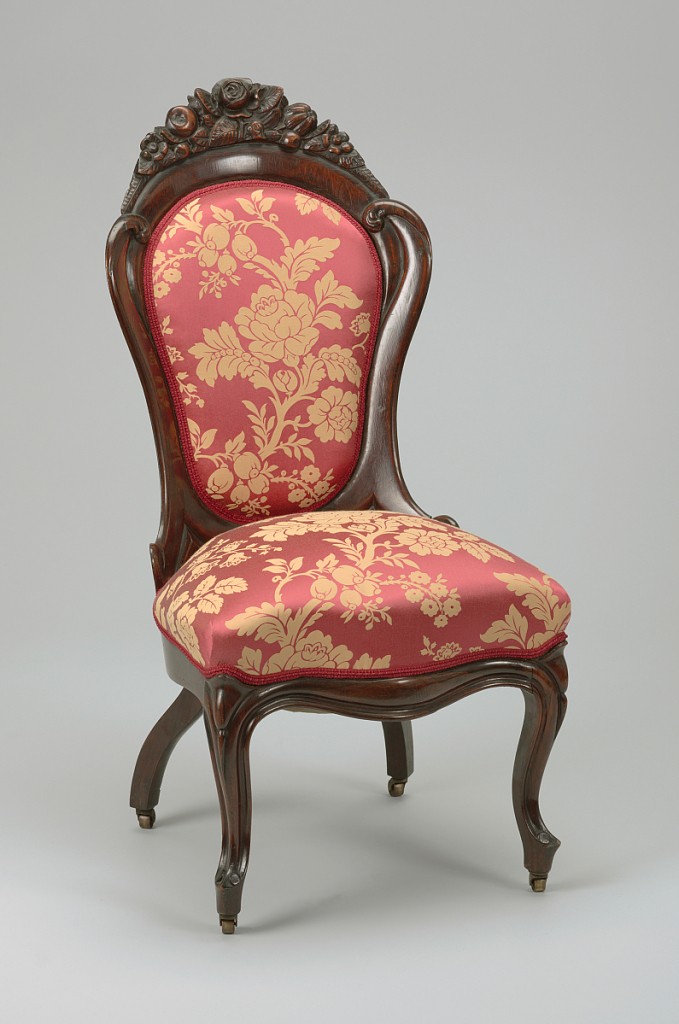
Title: Rosalie
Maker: John Henry Belter, American, b. Germany, 1804 – 1863
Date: ca. 1850
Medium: Laminated rosewood, hardwood, cotton upholstery, metal
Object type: chair
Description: Upholstered, laminated rosewood back in kshape of inverted pear, topped by carved flowers-and-fruit garland; elongated S-scroll on each side of back.  Upholstered spring seat on rosewood frame with serpentine front, cabriole forelegs with slipper seat, scrolled at each side, on tapered supports; reverse-curve rear legs; casters.